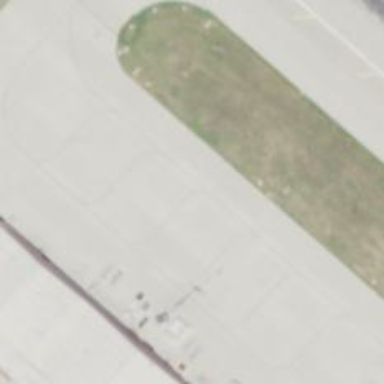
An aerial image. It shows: View of taxiway at the airport.